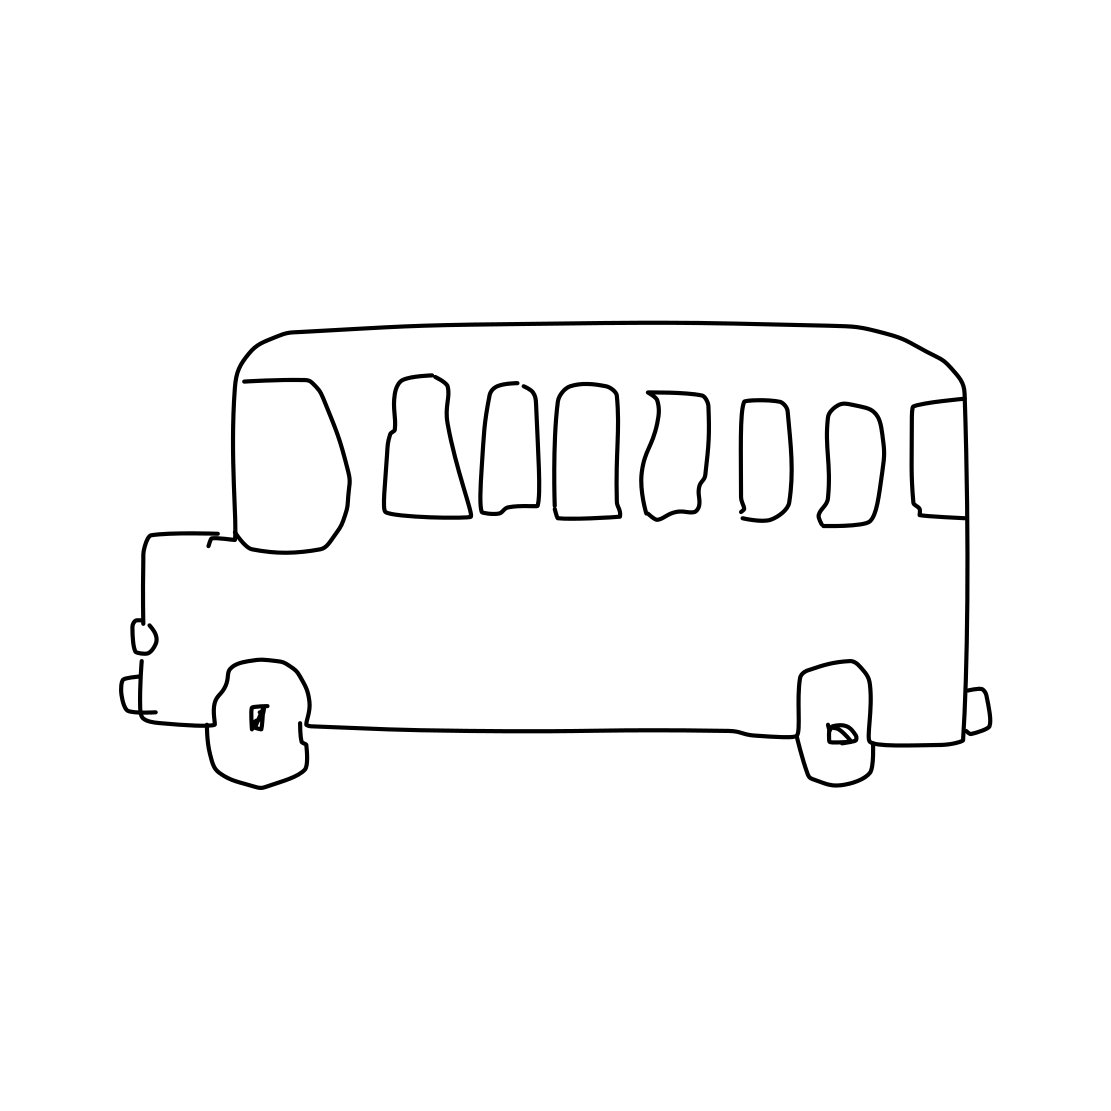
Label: bus